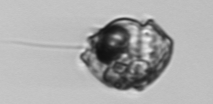
Label: Proterythropsis